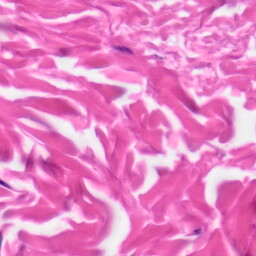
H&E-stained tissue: Skin